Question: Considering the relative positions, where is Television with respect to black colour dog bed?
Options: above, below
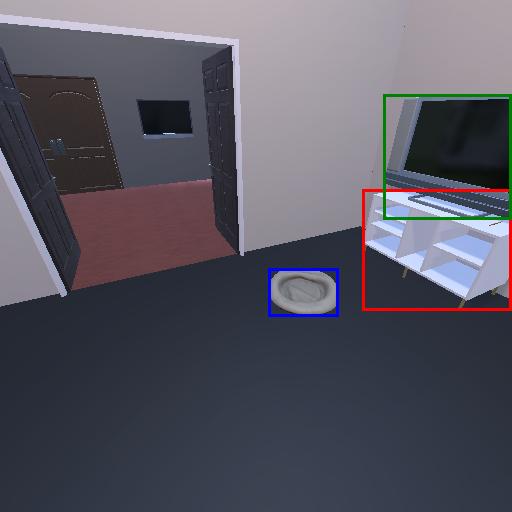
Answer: above